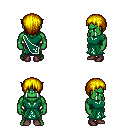
a pixel art fantasy rpg character, male body template, orc, green skin, sash dress, teal pants, blonde plain hairstyle, maroon shoes, four views (front, back, left, right), 2x2 character sprite sheet, small pixel art, hard edges, no anti-aliasing